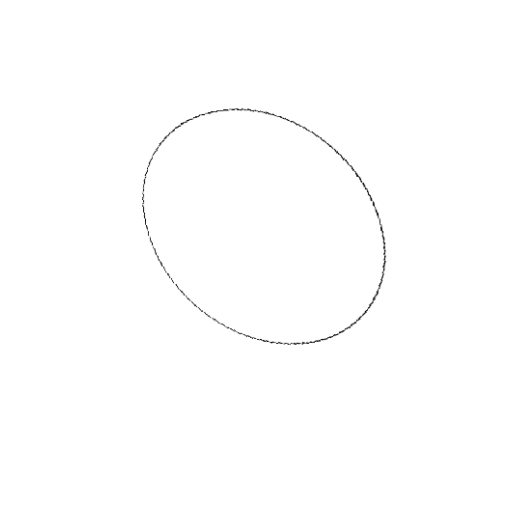
Crossing number: 0